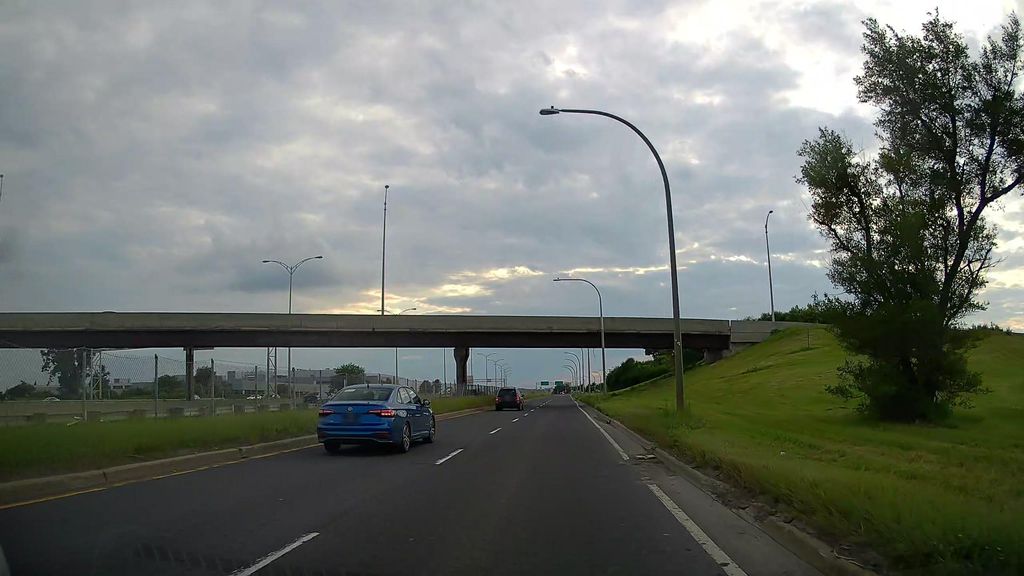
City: montreal